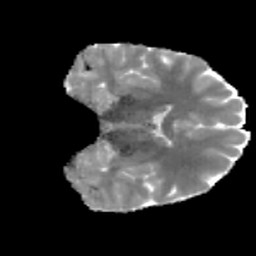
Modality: MD
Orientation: coronal
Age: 23
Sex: female
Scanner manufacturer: siemens
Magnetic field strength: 3 T
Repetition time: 3.5 s
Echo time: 0.086 s